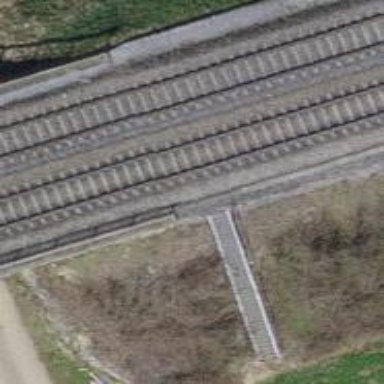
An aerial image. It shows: Single-track railway bridge with contact lines for electrification.